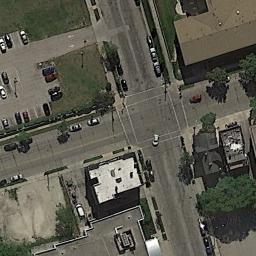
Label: intersection